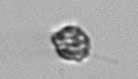
Label: coccolithophorid